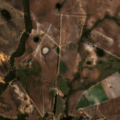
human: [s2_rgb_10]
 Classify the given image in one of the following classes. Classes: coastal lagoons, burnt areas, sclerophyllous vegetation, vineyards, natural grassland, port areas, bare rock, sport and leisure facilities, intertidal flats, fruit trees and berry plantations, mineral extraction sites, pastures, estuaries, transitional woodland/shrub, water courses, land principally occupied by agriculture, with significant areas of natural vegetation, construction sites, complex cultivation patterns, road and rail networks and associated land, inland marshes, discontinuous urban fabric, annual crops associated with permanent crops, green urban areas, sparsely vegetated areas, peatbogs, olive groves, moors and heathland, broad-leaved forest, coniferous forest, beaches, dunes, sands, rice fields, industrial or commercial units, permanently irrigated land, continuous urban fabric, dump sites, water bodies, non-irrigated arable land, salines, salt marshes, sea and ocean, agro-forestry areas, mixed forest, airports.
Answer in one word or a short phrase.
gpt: permanently irrigated land, sclerophyllous vegetation